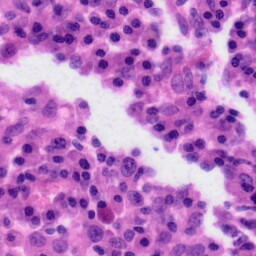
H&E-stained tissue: Tonsil